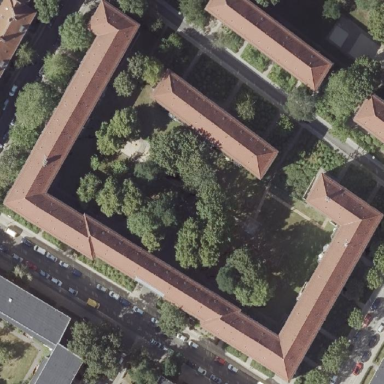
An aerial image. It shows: Residential building with apartments.